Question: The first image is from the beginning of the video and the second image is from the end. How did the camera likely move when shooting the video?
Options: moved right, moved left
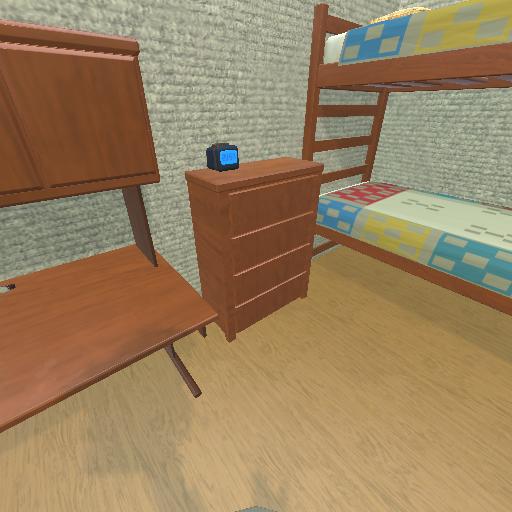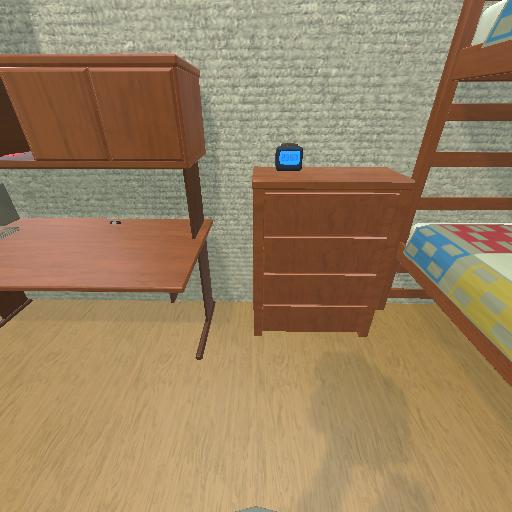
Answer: moved right